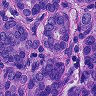
Metastatic tissue present: yes